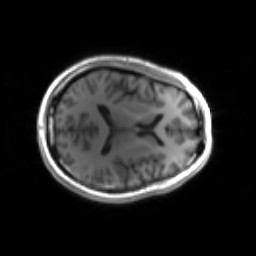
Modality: inplaneT1
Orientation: axial
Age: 30
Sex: male
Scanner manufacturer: siemens
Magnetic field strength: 3 T
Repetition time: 1.2 s
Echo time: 0.00251 s